Field crop: maize
Growth stage: 2
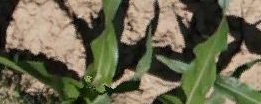
Species: maize